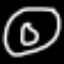
Label: donut